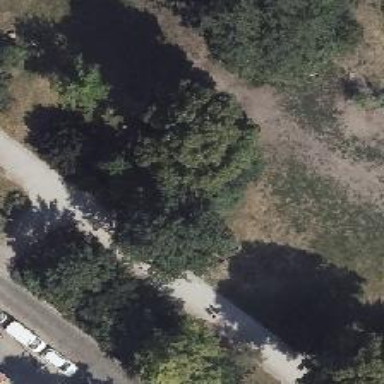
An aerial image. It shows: Park with broadleaved deciduous trees.